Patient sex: F
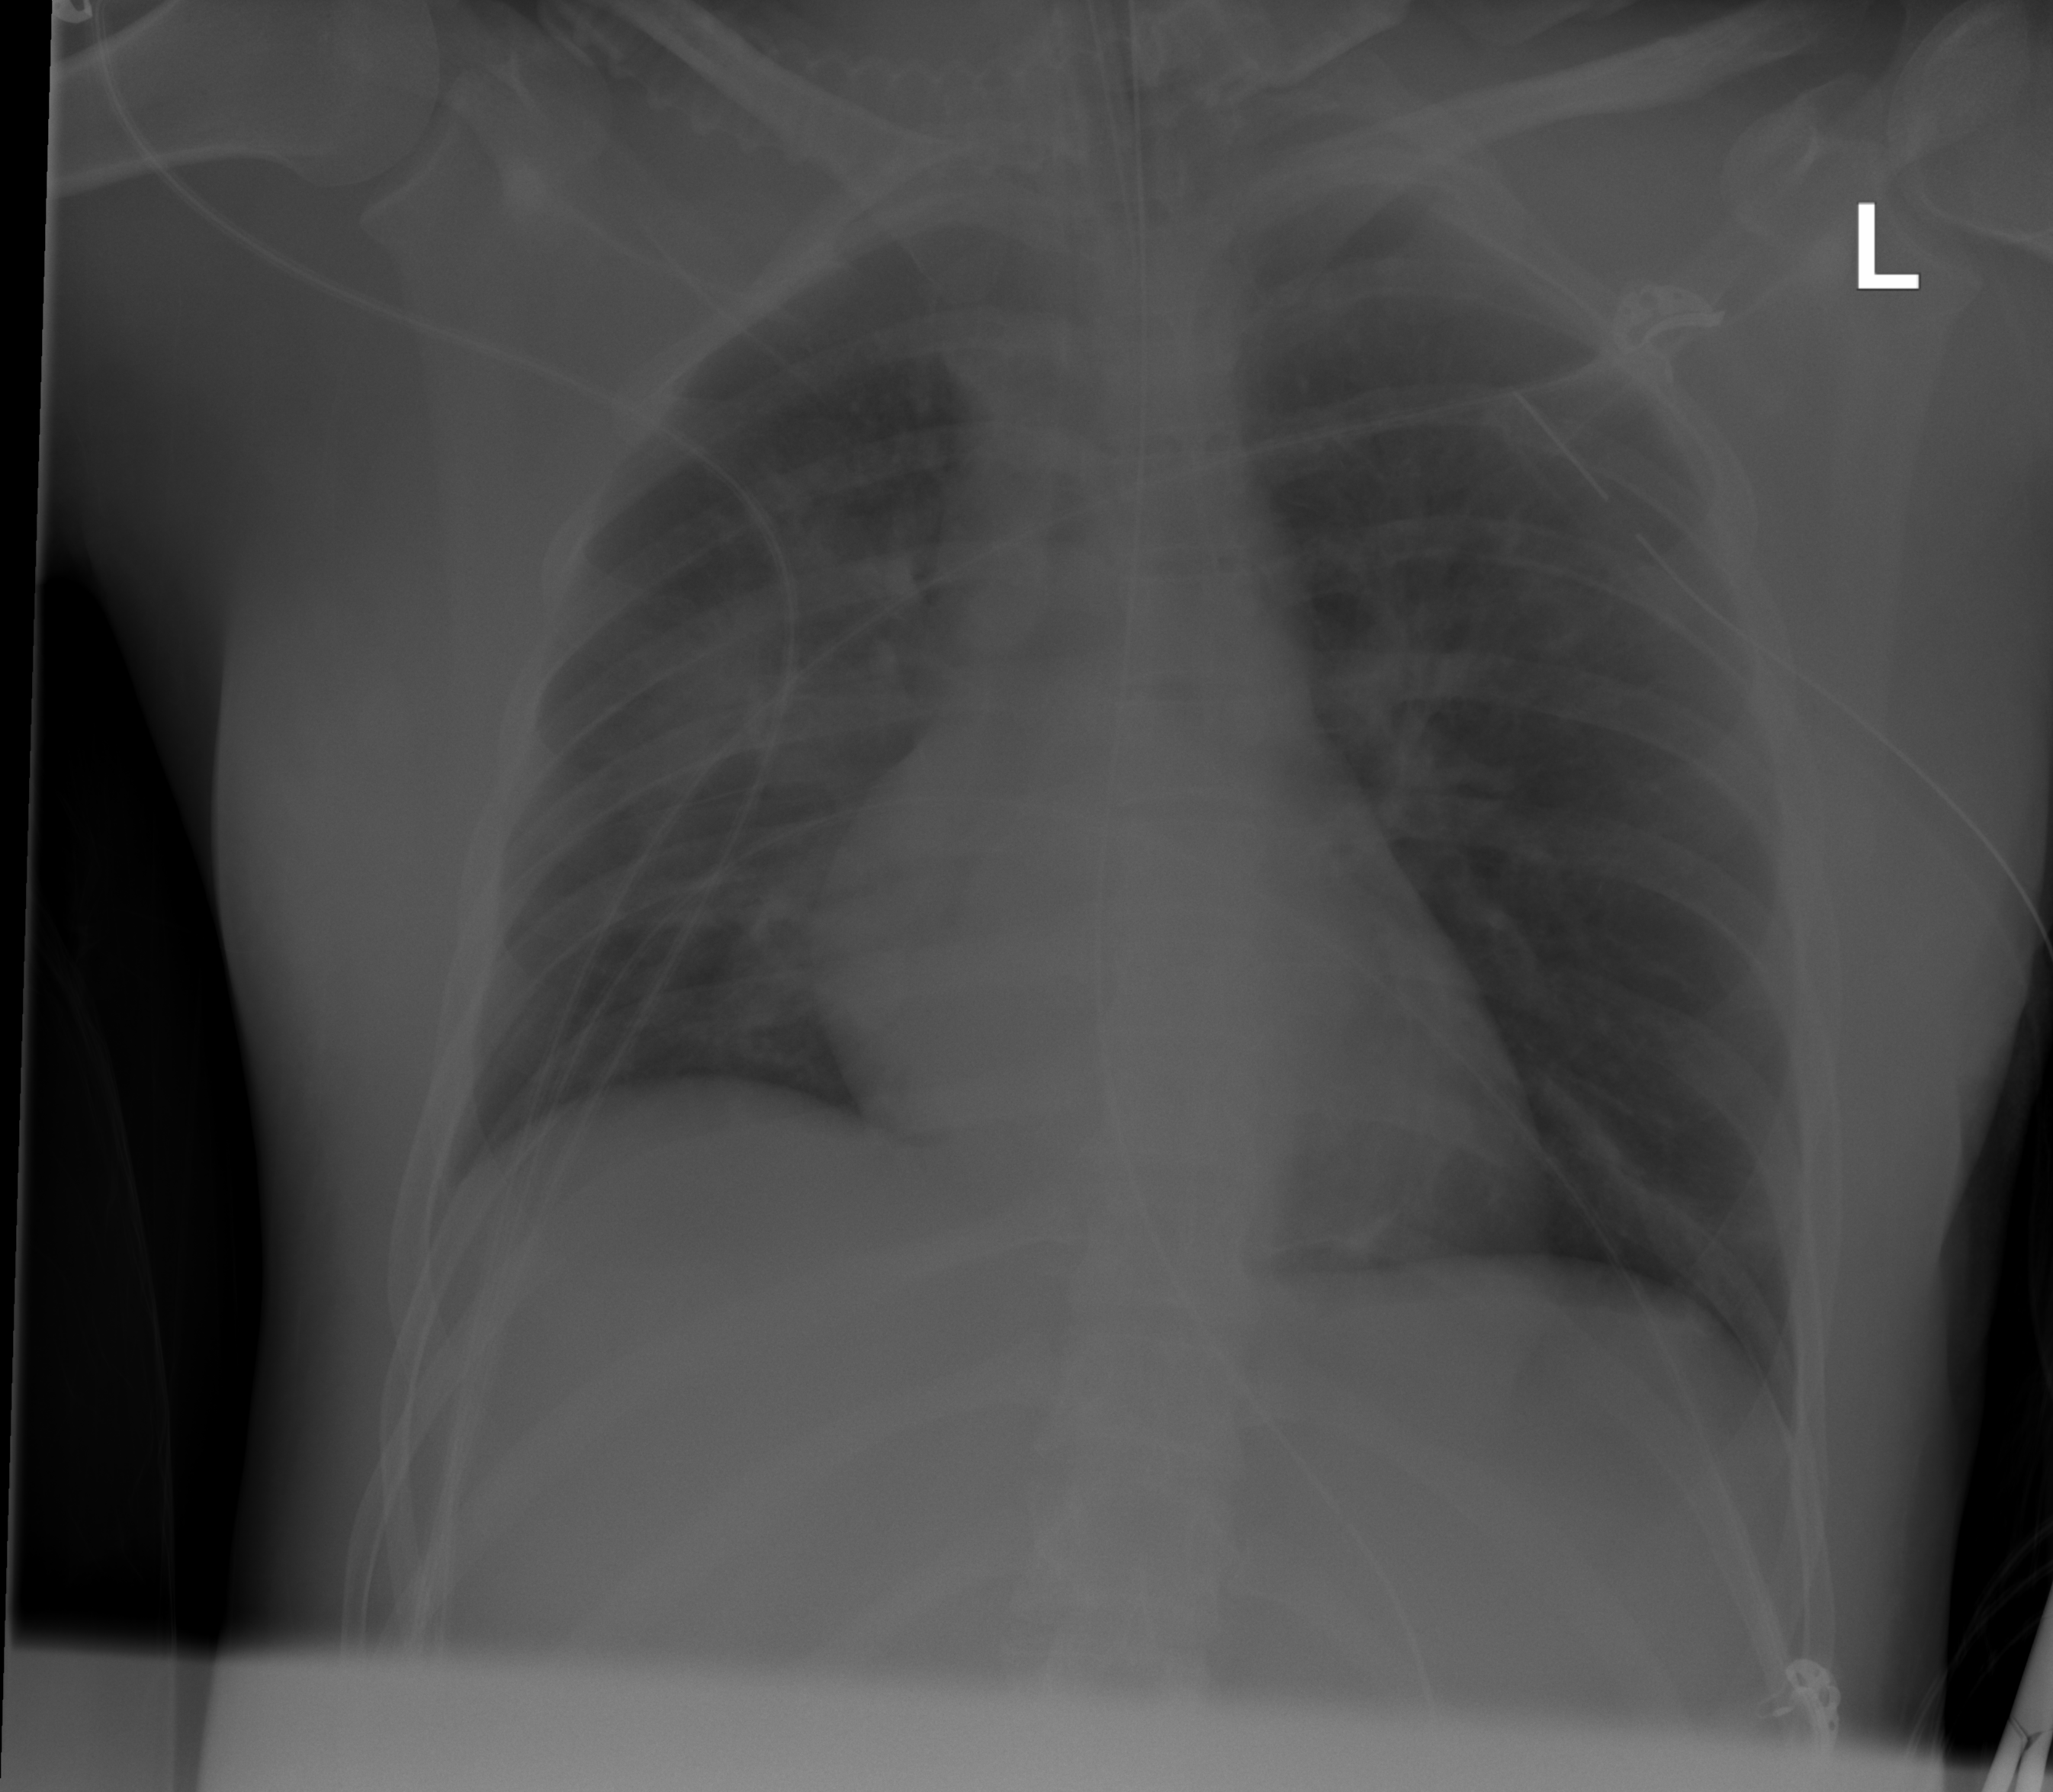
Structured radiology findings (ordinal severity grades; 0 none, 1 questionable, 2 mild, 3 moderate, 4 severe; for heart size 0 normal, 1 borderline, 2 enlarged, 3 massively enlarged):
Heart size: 0
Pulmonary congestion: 0
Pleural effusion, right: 0
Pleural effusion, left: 0
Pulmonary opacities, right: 2
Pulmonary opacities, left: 0
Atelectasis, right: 0
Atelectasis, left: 0